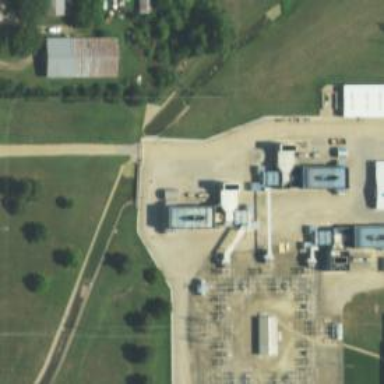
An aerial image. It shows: Gas turbine generator powered by gas.